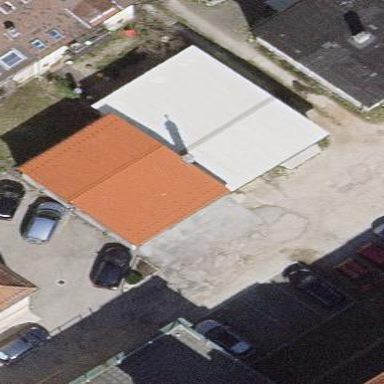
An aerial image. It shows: Group of garages.